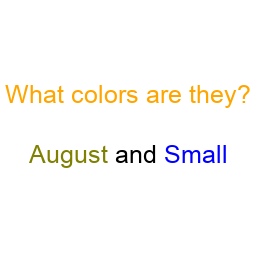
Color: olive, blue
Background color: white
Question text color: orange